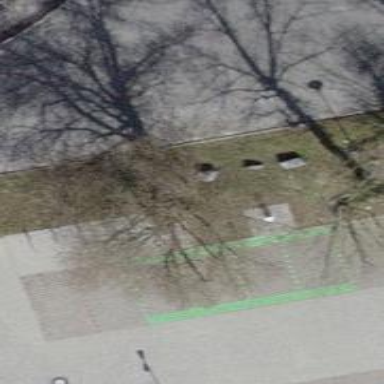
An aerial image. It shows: Charging station.